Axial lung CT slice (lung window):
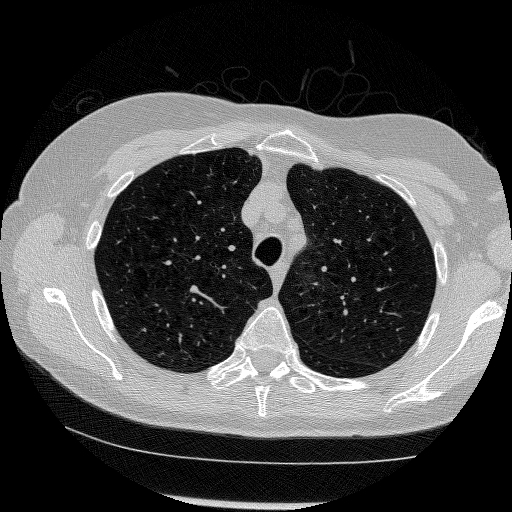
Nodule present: no